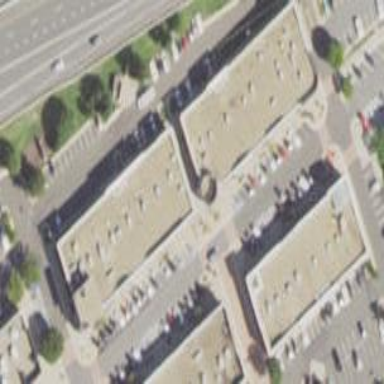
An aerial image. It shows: Retail building.